Question: Xcode 5 Documentation window can't be made full-screen. Is this a bug or is there configuration that I need to enable?
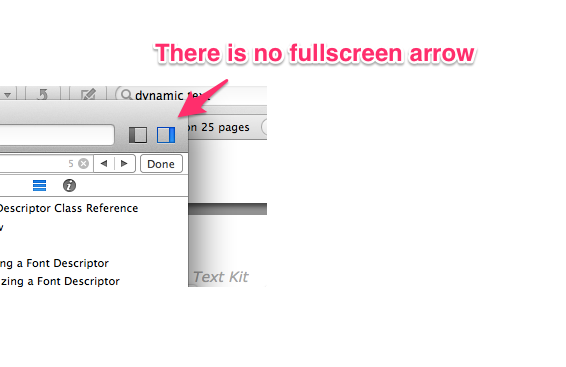
Answer: It's not a bug, it's a behavior of Xcode (albeit a stupid one). You should go onto Apple's developer portal and file a bug/feature request if it bothers you. I'm fairly certain that there's no configuration setting or such, so this is the only way it'll be added.